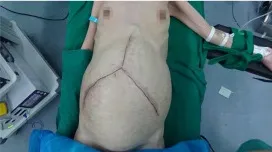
(A, B) Frontal and lateral appearance of the patient's abdomen before the eighth surgery.
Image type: medical_photograph (other_medical_photograph)